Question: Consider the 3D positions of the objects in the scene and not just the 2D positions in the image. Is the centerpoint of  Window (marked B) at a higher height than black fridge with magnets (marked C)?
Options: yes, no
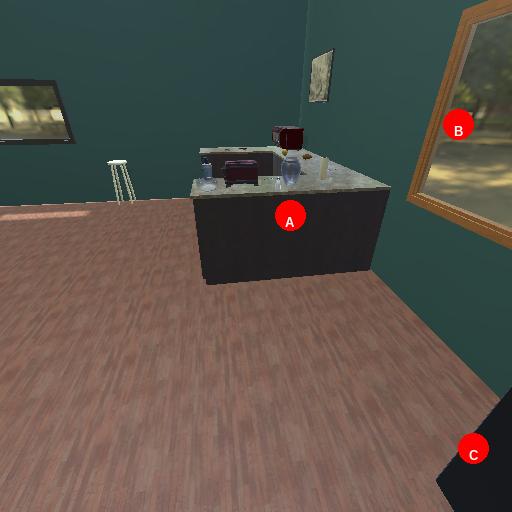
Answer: yes